Question: I want to plot each vector from my data.frame.
Below you can find the what I tried:
'''
> dataSelection <- data[3:27]
> dput(dataSelection)
structure(list(c = c(<PHONE>, <PHONE>, <PHONE>, <PHONE>,
<PHONE>, <PHONE>, <PHONE>, 136.405036, <PHONE>,
<PHONE>, <PHONE>, <PHONE>, <PHONE>, <PHONE>,
<PHONE>, <PHONE>, <PHONE>, <PHONE>, <PHONE>,
<PHONE>, 106.632639, <PHONE>, <PHONE>, <PHONE>,
<PHONE>, <PHONE>, <PHONE>, <PHONE>, <PHONE>,
<PHONE>, <PHONE>, 100, 97.<PHONE>, 97.49972913, 96.91453836,
96.<PHONE>, 94.98057971, 92.78373451, 92.67526281, 91.82430571,
91.<PHONE>, 89.51740671, 89.<PHONE>, 84.62259911, 91.48598494,
89.<PHONE>, 90.<PHONE>, 90.92496121, 89.42963565, 91.93886583,
88.83918306, 90.39513509, 87.54571761, 91.<PHONE>, 87.<PHONE>,
91.79178376, 87.56903138, 87.77875755, 89.29938784, 90.88084014
), d = c(17703.7, 17599.8, 17328.2, 17044, 17078.3, 16872.3,
16619.2, 16502.4, 16332.5, 16268.9, 16094.7, 15956.5, 15785.3,
15587.1, 15460.9, 15238.4, 15230.2, 15057.7, 14888.6, 14681.1,
14566.5, 14384.1, 14340.4, 14383.9, 14549.9, 14843, 14813, 14668.4,
14685.3, 14569.7, 14422.3, 14233.2, 14066.4, 13908.5, 13799.8,
13648.9, 13381.6, 13205.4, 12974.1, 12813.7, 12562.2, 12367.7,
12181.4, 11988.4, 11816.8, 11625.1, 11370.7, 11230.1, 11103.8,
11037.1, 10934.8, 10834.4, 10701.3, 10639.5, 10638.4, 10508.1,
10472.3, 10357.4, 10278.3, 10031), e = c(71.0619, 70.9383, 71.162,
71.138, 71.2286, 71.5095, 71.565, 71.3246, 71.4963, 71.3738,
71.4276, 71.3065, 71.0246, 71.3244, 71.0619, 70.9811, 71.2149,
70.8342, 70.5568, 70.5444, 70.3286, 70.179, 70.2555, 70.5103,
70.8038, 70.6748, 70.9769, 70.6988, 70.2125, 70.1661, 69.6284,
69.5613, 68.9837, 68.8606, 68.4223, 67.963, 67.6293, 67.5905,
67.1857, 67.1248, 66.7075, 66.5857, 66.4303, 66.2826, 68.7514,
68.8897, 69.0824, 68.9718, 68.7927, 68.6387, 68.8053, 68.7286,
68.4141, 68.2357, 68.4785, 68.4171, 68.4782, 68.3978, 68.5344,
68.4772), f = c(<PHONE>, <PHONE>, <PHONE>, <PHONE>,
2546.54, <PHONE>, 2223.97998, 2352.01001, 2401.21, 2089.73999,
<PHONE>, <PHONE>, 1891.68, <PHONE>, 2766.72998, <PHONE>,
2947.24, <PHONE>, <PHONE>, 2634, 2495.56, <PHONE>,
<PHONE>, <PHONE>, 1750.83, 2767.76001, <PHONE>, <PHONE>,
4512.98, <PHONE>, <PHONE>, 4645.5, 4463.47, 3868.27002,
<PHONE>, <PHONE>, 3667.03, <PHONE>, <PHONE>,
<PHONE>, 2431.38, <PHONE>, <PHONE>, 1866.76001, 1545.15,
<PHONE>, <PHONE>, <PHONE>, 1150.05, <PHONE>,
<PHONE>, 1289.16, 1140.36, <PHONE>, <PHONE>, <PHONE>,
1073.3, <PHONE>, <PHONE>, <PHONE>), g = c(5.7393,
5.7072, 5.6126, 5.6411, 5.5114, 5.4551, 5.1613, 5.4087, 5.0227,
5.2039, 4.9501, 4.5008, 4.9143, 4.1372, 4.5604, 4.7979, 4.5454,
4.8863, 5.0496, 4.9757, 5.4705, 5.8403, 5.4328, 4.6986, 4.4481,
4.1385, 3.8379, 4.2183, 4.5429, 5.03, 5.1821, 4.8269, 5.0469,
5.1054, 5.3959, 5.5413, 5.8139, 5.8611, 5.8396, 5.1964, 5.6386,
5.6615, 5.5751, 5.2251, 4.4682, 4.262, 4.3487, 4.1654, 3.9651,
3.9105, 3.7954, 4.1595, 3.8174, 3.6349, 3.6119, 3.4004, 3.366,
3.3953, 3.3621, 3.9338), h = c(88.548662, 90.58853576, 91.32289522,
91.56290683, <PHONE>, 93.86541244, <PHONE>, 91.98328561,
95.53905246, <PHONE>, 97.<PHONE>, 108.912959, <PHONE>,
<PHONE>, 98.58118608, <PHONE>, 99.41777306, 104.868483,
<PHONE>, 98.<PHONE>, <PHONE>, <PHONE>, <PHONE>,
79.<PHONE>, 80.40781739, 85.35716451, <PHONE>, 88.99947733,
99.38928861, 87.57579615, 87.49264945, 90.29013182, 92.<PHONE>,
90.<PHONE>, 83.90950016, 97.24552675, 93.38024804, 94.<PHONE>,
98.90106448, 94.73366108, <PHONE>, 98.20132446, 97.70974526,
91.86162897, <PHONE>, 94.56938821, 86.91581151, 87.<PHONE>,
87.35114009, 85.<PHONE>, 86.<PHONE>, 82.34156437, 79.86840987,
84.20717658, 85.29553997, 90.94079268, 92.84823122, 88.90113767,
88.<PHONE>, 92.38787475), i = c(363.81, 361.19, 362.35, 359.09,
359.31, 355.8, 356.64, 353.83, 353.49, 348.92, 348.8, 344.85,
343.48, 340.75, 341.1, 335.72, 331.29, 328.21, 328.95, 325.92,
324.83, 322.83, 323.18, 321.66, 322.94, 323.14, 322.89, 318.34,
315.85, 311.61, 311.3, 308.34, 306.1, 305.64, 305.58, 302.91,
301.64, 300.24, 299.54, 298.58, 296.4, 293.87, 293.35, 291.61,
289.43, 288.03, 287.69, 287.6, 285.95, 284.8, 284.63, 282.62,
281.24, 280, 280.09, 277.65, 275.73, 273.12, 272.78, 272.25),
j = c(307.5, 308.6, 308.9, 309.7, 311.1, 311.6, 311.6, 313.9,
314.9, 314.8, 314.9, 314.5, 313.4, 313, 312.9, 309, 304.5,
302.76, 299.28, 293.44, 291.52, 291.71, 290.61, 294.17, 297.74,
300.02, 295.91, 292.9, 289.23, 287.49, 285.86, 283.84, 281.1,
280.37, 278.63, 275.44, 273.88, 273.24, 274.6, 275.15, 269.77,
267.66, 264.29, 262.27, 260.53, 260.52, 261.54, 263.27, 261.45,
261.81, 261.99, 261.35, 262.64, 264.74, 265.56, 265.47, 267.3,
265.47, 262.64, 260.72), k = c(<PHONE>, <PHONE>,
<PHONE>, <PHONE>, <PHONE>, <PHONE>, <PHONE>,
97.80815068, <PHONE>, <PHONE>, <PHONE>, <PHONE>,
<PHONE>, 100.308359, <PHONE>, <PHONE>, 96.80806734,
99.50829236, 102.708559, <PHONE>, <PHONE>, <PHONE>,
<PHONE>, <PHONE>, <PHONE>, <PHONE>, <PHONE>,
<PHONE>, <PHONE>, <PHONE>, <PHONE>, <PHONE>,
<PHONE>, <PHONE>, <PHONE>, 98.<PHONE>, <PHONE>,
97.83815318, 98.70822569, 88.85740478, 92.66772231, 95.36794733,
91.<PHONE>, 87.54729561, 89.66747229, 87.73731144, 87.34727894,
90.<PHONE>, 78.26652221, 80.29669139, 79.90665889, 77.68647387,
77.59646637, 78.46653888, 77.68647387, 77.<PHONE>, 84.45703809,
77.97649804, 76.72639387, 77.88649054), l = c(109.1, 109.1,
108.8, 108.2, 107.6, 107.2, 107.3, 106.7, 106.4, 106, 105.9,
104.9, 103.8, 103.5, 103, 102.3, 101.3, 100.5, 99.6, 98.6,
97.43314, 96.68301, 95.84954, 95.18276, 94.76602, 94.01589,
92.84903, 91.18208, 89.76517, 89.18174, 88.51496, 87.76484,
86.68132, 85.93119, 85.18107, 84.51429, 83.76416, 83.43077,
83.26407, 82.93068, 82.46215, 82.14979, 81.83744, 81.05654,
80.43183, 80.35374, 80.27565, 79.9633, 79.72903, 79.57285,
79.57285, 79.26049, 79.02623, 79.10432, 79.02623, 78.71387,
78.4796, 78.24534, 77.93298, 77.69871), m = c(108.26667,
107.96667, 107.46667, 106.76667, 106.66667, 106.6, 106.43333,
105.83333, 105, 104.8, 104.46667, 103.46667, 102.4, 102.56667,
102.2, 101.96667, 100.77774, 100.47032, 100.41443, 98.48607,
97.47997, 97.22844, 96.55771, 96.52976, 96.58566, 98.2066,
96.58566, 94.0704, 92.00231, 92.03026, 91.86257, 90.40932,
89.26348, 88.84427, 87.19538, 85.32292, 84.28887, 83.61814,
83.72993, 83.59019, 83.22324, 82.61167, 82.09794, 80.36107,
78.86882, 78.42849, 77.93923, 77.05856, 76.39806, 76.34913,
76.22682, 75.39507, 75.05259, 75.24829, 75.12598, 74.34316,
74.04961, 73.60927, 73.21786, 72.67968), n = c(108.56667,
108.56667, 108.23333, 107.3, 107.13333, 106.8, 106.63333,
105.76667, 105.46667, 105.06667, 104.8, 103.23333, 102.5,
102.6, 102.36667, 102.1, <PHONE>, 100.32976, 100.71544,
98.29121, 97.35458, 97.43723, 96.80362, 96.85872, 96.36285,
98.75953, 97.05155, 93.6907, 91.12874, 91.29403, 91.29403,
89.44831, 88.07091, 87.57505, 85.86707, 83.96626, 83.4153,
82.64396, 82.47867, 82.17564, 82.00498, 81.76645, 81.12244,
79.59587, 78.02161, 77.73538, 77.18677, 76.11341, 75.39783,
75.42168, 75.04004, 73.94283, 73.94283, 74.08594, 73.7043,
72.67864, 72.2493, 71.89151, 71.43831, 70.62732), o = c(56899L,
56899L, 56725L, 56235L, 56148L, 55974L, 55886L, 55432L, 55275L,
55065L, 54925L, 54105L, 53721L, 53773L, 53651L, 53511L, 52692L,
52590L, 52793L, 51522L, 51031L, 51074L, 50742L, 50771L, 50511L,
51767L, 50872L, 49110L, 47767L, 47855L, 47853L, 46886L, 46165L,
45905L, 45010L, 44013L, 43697L, 43321L, 43221L, 43059L, 42971L,
42846L, 42509L, 41709L, 40883L, 40734L, 40446L, 39884L, 39509L,
39522L, 39321L, 38746L, 38746L, 38821L, 38621L, 38084L, 37879L,
37679L, 37434L, 36998L), p = c(57844L, 57844L, 57667L, 57168L,
57080L, 56904L, 56813L, 56353L, 56193L, 55980L, 55838L, 55003L,
54612L, 54666L, 54541L, 54398L, 53567L, 53465L, 53670L, 52379L,
51878L, 51923L, 51585L, 51615L, 51351L, 52629L, 51718L, 49927L,
48562L, 48649L, 48640L, 47666L, 46932L, 46668L, 45758L, 44745L,
44428L, 44046L, 43944L, 43779L, 43690L, 43563L, 43219L, 42407L,
41567L, 41416L, 41123L, 40551L, 40170L, 40182L, 39979L, 39395L,
39394L, 39471L, 39267L, 38721L, 38514L, 38309L, 38061L, 37617L
), q = c(58398L, 58236L, 57967L, 57591L, 57537L, 57501L,
57411L, 57087L, 56637L, 56529L, 56349L, 55809L, 55236L, 55324L,
55128L, 55002L, 54342L, 54177L, 54146L, 53107L, 52563L, 52428L,
52067L, 52052L, 52082L, 52956L, 52082L, 50726L, 49611L, 49626L,
49525L, 48751L, 48134L, 47907L, 47018L, 46008L, 45449L, 45106L,
45159L, 45067L, 44856L, 44526L, 44249L, 43312L, 42509L, 42272L,
42008L, 41532L, 41177L, 41150L, 41085L, 40637L, 40451L, 40557L,
40491L, 40068L, 39917L, 39685L, 39464L, 39155L), r = c(59373L,
59209L, 58935L, 58551L, 58496L, 58458L, 58368L, 58039L, 57582L,
57472L, 57289L, 56742L, 56156L, 56248L, 56046L, 55919L, 55243L,
55075L, 55045L, 53988L, 53436L, 53298L, 52930L, 52915L, 52947L,
53834L, 52946L, 51567L, 50433L, 50449L, 50357L, 49557L, 48932L,
48671L, 47722L, 46772L, 46213L, 45865L, 45919L, 45826L, 45612L,
45276L, 44994L, 44041L, 43225L, 42983L, 42715L, 42232L, 41870L,
41843L, 41777L, 41321L, 41132L, 41240L, 41172L, 40743L, 40587L,
40352L, 40127L, 39814L), s = c(21773L, 21780L, 21835L, 21815L,
21753L, 21611L, 21767L, 21849L, 21713L, 21535L, 21727L, 21644L,
21351L, 21385L, 21323L, 21296L, 20611L, 20541L, 20794L, 20030L,
19662L, 19684L, 19640L, 20046L, 19846L, 20794L, 20331L, 19431L,
18418L, 18476L, 18612L, 18186L, 17636L, 17442L, 16941L, 16531L,
16354L, 16014L, 16084L, 16266L, 16191L, 16070L, 15870L, 15355L,
14620L, 14498L, 14476L, 14433L, 14099L, 14113L, 14140L, 14052L,
14057L, 14122L, 14187L, 14163L, 14031L, 13991L, 13923L, 13849L
), t = c(21773L, 21780L, 21835L, 21815L, 21753L, 21611L,
21767L, 21849L, 21713L, 21535L, 21727L, 21644L, 21351L, 21385L,
21323L, 21296L, 20611L, 20541L, 20794L, 20030L, 19662L, 19684L,
19640L, 20046L, 19846L, 20794L, 20331L, 19431L, 18418L, 18476L,
18612L, 18186L, 17636L, 17442L, 16941L, 16531L, 16354L, 16014L,
16084L, 16266L, 16191L, 16070L, 15870L, 15355L, 14620L, 14498L,
14476L, 14433L, 14099L, 14113L, 14140L, 14052L, 14057L, 14122L,
14187L, 14163L, 14031L, 13991L, 13923L, 13849L), u = c(94761L,
94761L, 94047L, 92619L, 92619L, 92619L, 91734L, 89964L, 89964L,
89964L, 88850L, 86622L, 86538L, 86538L, 86395L, 86109L, 86121L,
86121L, 85699L, 84855L, 84855L, 84855L, 83963L, 82179L, 82179L,
82179L, 81237L, 79353L, 79353L, 79353L, 78708L, 77418L, 77418L,
77418L, 76650L, 75114L, 74913L, 74913L, 74375L, 73299L, 73299L,
73299L, 72998L, 72396L, 72396L, 72396L, 71621L, 70071L, 70071L,
70071L, 69360L, 67938L, 67938L, 67938L, 67142L, 65550L, 65421L,
64941L, 64462L, 63504L), v = c(96819L, 96819L, 96090L, 94632L,
94632L, 94632L, 93727L, 91917L, 91917L, 91917L, 90779L, 88503L,
88416L, 88416L, 88270L, 87978L, 87996L, 87996L, 87566L, 86706L,
86706L, 86706L, 85794L, 83970L, 83970L, 83970L, 83007L, 81081L,
81081L, 81081L, 80423L, 79107L, 79107L, 79107L, 78321L, 76749L,
76533L, 76533L, 75983L, 74883L, 74883L, 74883L, 74575L, 73959L,
73959L, 73959L, 73167L, 71583L, 71583L, 71583L, 70858L, 69408L,
69408L, 69408L, 68594L, 66966L, 66831L, 66342L, 65853L, 64875L
), w = c(144.5, 146.5, 147.3, 143.3, 140.1, 142.8, 141.2,
140.2, 137.8, 137.4, 136.6, 137.6, 125.5, 125.7, 120.5, 124.2,
121.5, 119.8, 121.3, 122, 114.1, 114.4, 114.7, 116.1, 112.8,
111.8, 110.2, 111.7, 112.2, 113.7, 112.7, 110.5, 107, 107.5,
108, 107.1, 106.7, 103.3, 104.2, 104.3, 104.1, 101.3, 100.5,
94.3, 105.6, 101, 102, 103.1, 101.4, 105.5, 100.5, 102.8,
100.5, 105.1, 98.8, 105.1, 98.2, 98.2, 100.6, 103), x = c(132.2,
133.9, 133.5, 126, 125, 122.6, 122.6, 123.8, 124.5, 120.2,
120.2, 123.5, 105.2, 116.4, 111.5, 116.4, 116.1, 114.3, 117,
117.9, 107.1, 104.5, 110.6, 110.5, 104.2, 105.4, 106.2, 110.3,
106.8, 111.4, 111.2, 108.5, 93.5, 101.5, 101.4, 101.3, 101.7,
96.8, 97.3, 100, 97.5, 99.4, 94.8, 93.8, 101.9, 97.4, 97.7,
98.4, 100.6, 100.1, 96.3, 98.1, 93.4, 99.3, 97.3, 99.6, 99.2,
97.8, 100.1, 102.9), y = c(149.8, 151.9, 153.2, 150.7, 146.5,
151.5, 149.2, 147.3, 143.6, 144.8, 143.6, 143.7, 134.1, 129.7,
124.3, 127.5, 123.7, 122.2, 123.1, 123.8, 117.1, 118.6, 116.4,
118.4, 116.4, 114.6, 111.9, 112.2, 114.5, 114.6, 113.4, 111.3,
112.8, 110.1, 110.8, 109.5, 108.8, 106.1, 107.1, 106.1, 107,
102.1, 103, 94.5, 107.2, 102.5, 103.9, 105.1, 101.7, 107.8,
102.4, 104.8, 103.6, 107.6, 99.5, 107.4, 97.8, 98.4, 100.8,
103), z = c(155.2, 157.6, 159, 156.5, 151.4, 155, 152, 149,
146.4, 147.9, 146.6, 146.3, 137.1, 131.1, 124.5, 127.5, 123.1,
121.9, 123, 123.5, 116.4, 117.7, 116.4, 118.1, 116.5, 113.7,
110.2, 111, 113.9, 113.9, 113.6, 110.9, 113.2, 109.9, 111.7,
109.7, 110.1, 106.3, 107.4, 105.9, 107.2, 101.6, 103.8, 94.1,
108.4, 102.7, 104.1, 105.1, 101.5, 108.8, 102.3, 105.4, 103,
107.2, 99.3, 107.6, 97.4, 97.6, 101.2, 103.9), aa = c(112.6,
112.7, 113.6, 110.7, 113.4, 127.1, 130.1, 135.7, 123.7, 123.2,
123, 125.5, 113.5, 120.2, 123.3, 128, 128.2, 124.6, 124,
125.8, 122.2, 124.8, 116.6, 120.4, 115.9, 120.6, 124, 120.6,
119, 120.1, 111.6, 114, 110.2, 111.6, 104.5, 107.9, 100.4,
104.7, 105, 106.9, 105.1, 105.8, 97.3, 96.6, 99.1, 101.1,
102.5, 105.2, 103, 101, 102.7, 100.5, 107.4, 110.1, 101.3,
105.7, 100.3, 104.1, 98.4, 97.2)), .Names = c("c", "d", "e",
"f", "g", "h", "i", "j", "k", "l", "m", "n", "o", "p", "q", "r",
"s", "t", "u", "v", "w", "x", "y", "z", "aa"), row.names = c(NA,
-60L), class = "data.frame")
>
> names <- LETTERS[1:26]
> for(i in 3:27){
+
+
+ mypath <- file.path("C:","Users","Desktop","PlotOutput",paste("myplot_", names[i], ".png", sep = ""))
+
+ png(file=mypath)
+ mytitle = paste("my title is", names[i])
+ plot(dataSelection[i], main = mytitle)
+ dev.off()
+ }
Show Traceback
Rerun with Debug
Error in '[.data.frame'(dataSelection, i) : undefined columns selected
'''
When my pictures get created they look like that:

Furthermore, I get the error:
> Error in [.data.frame(dataSelection, i) : undefined columns selected
Any suggestion what I am doing wrong? Is the for function, too "fast" for the output creation?
I appreciate your replies!
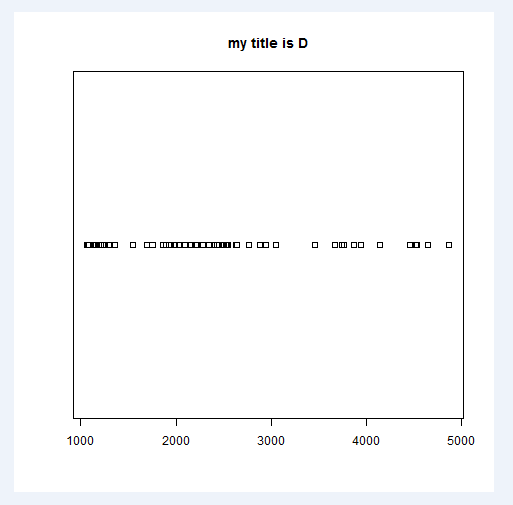
Answer: This should do what you want:
'''
names <- LETTERS[1:26]
for(i in 1:dim(dataSelection)[2]){
mypath <- file.path("C:","Users","Desktop","PlotOutput",paste("myplot_", names[i], ".png", sep = ""))
png(file=mypath)
mytitle = paste("my title is", names[i])
plot(dataSelection[,i], main = mytitle)
dev.off()
}
'''
at least it works for me. I changed your indices (see my comment) and in the end '[i]' seems to work as well, but please make it '[,i]' for readability/style/andallthatjazz.
Finally, please post a MINIMAL example next time.